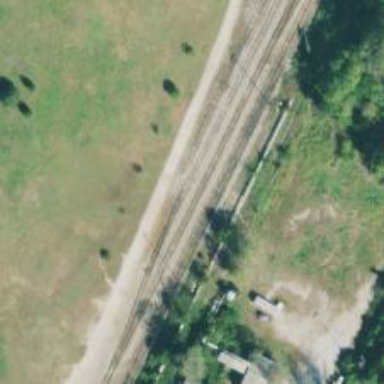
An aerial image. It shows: View of railway yard.